Question: how can i solve this:
"Android Studio" can't be opened because it is from an unidentified developer.

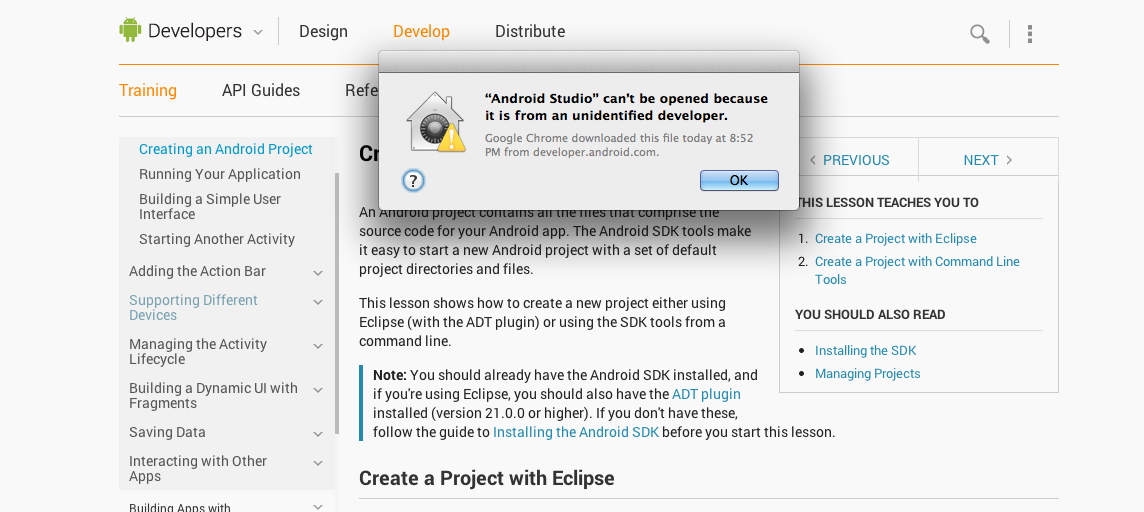
Answer: Open System Preferences -> Security & Privacy, then Change "Allow apps downloaded from:" to Anywhere.